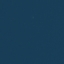
Label: SeaLake